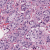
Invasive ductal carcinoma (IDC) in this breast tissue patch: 1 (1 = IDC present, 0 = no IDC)